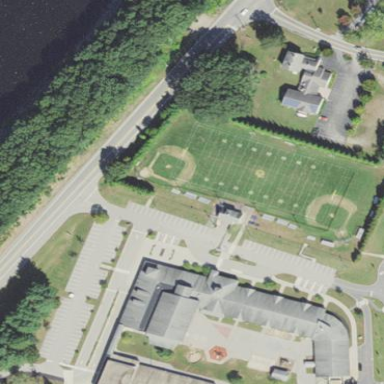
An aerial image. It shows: School.